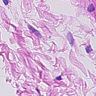
Metastatic tissue present: no